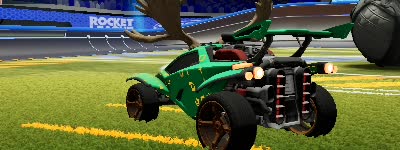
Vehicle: octane